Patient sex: M
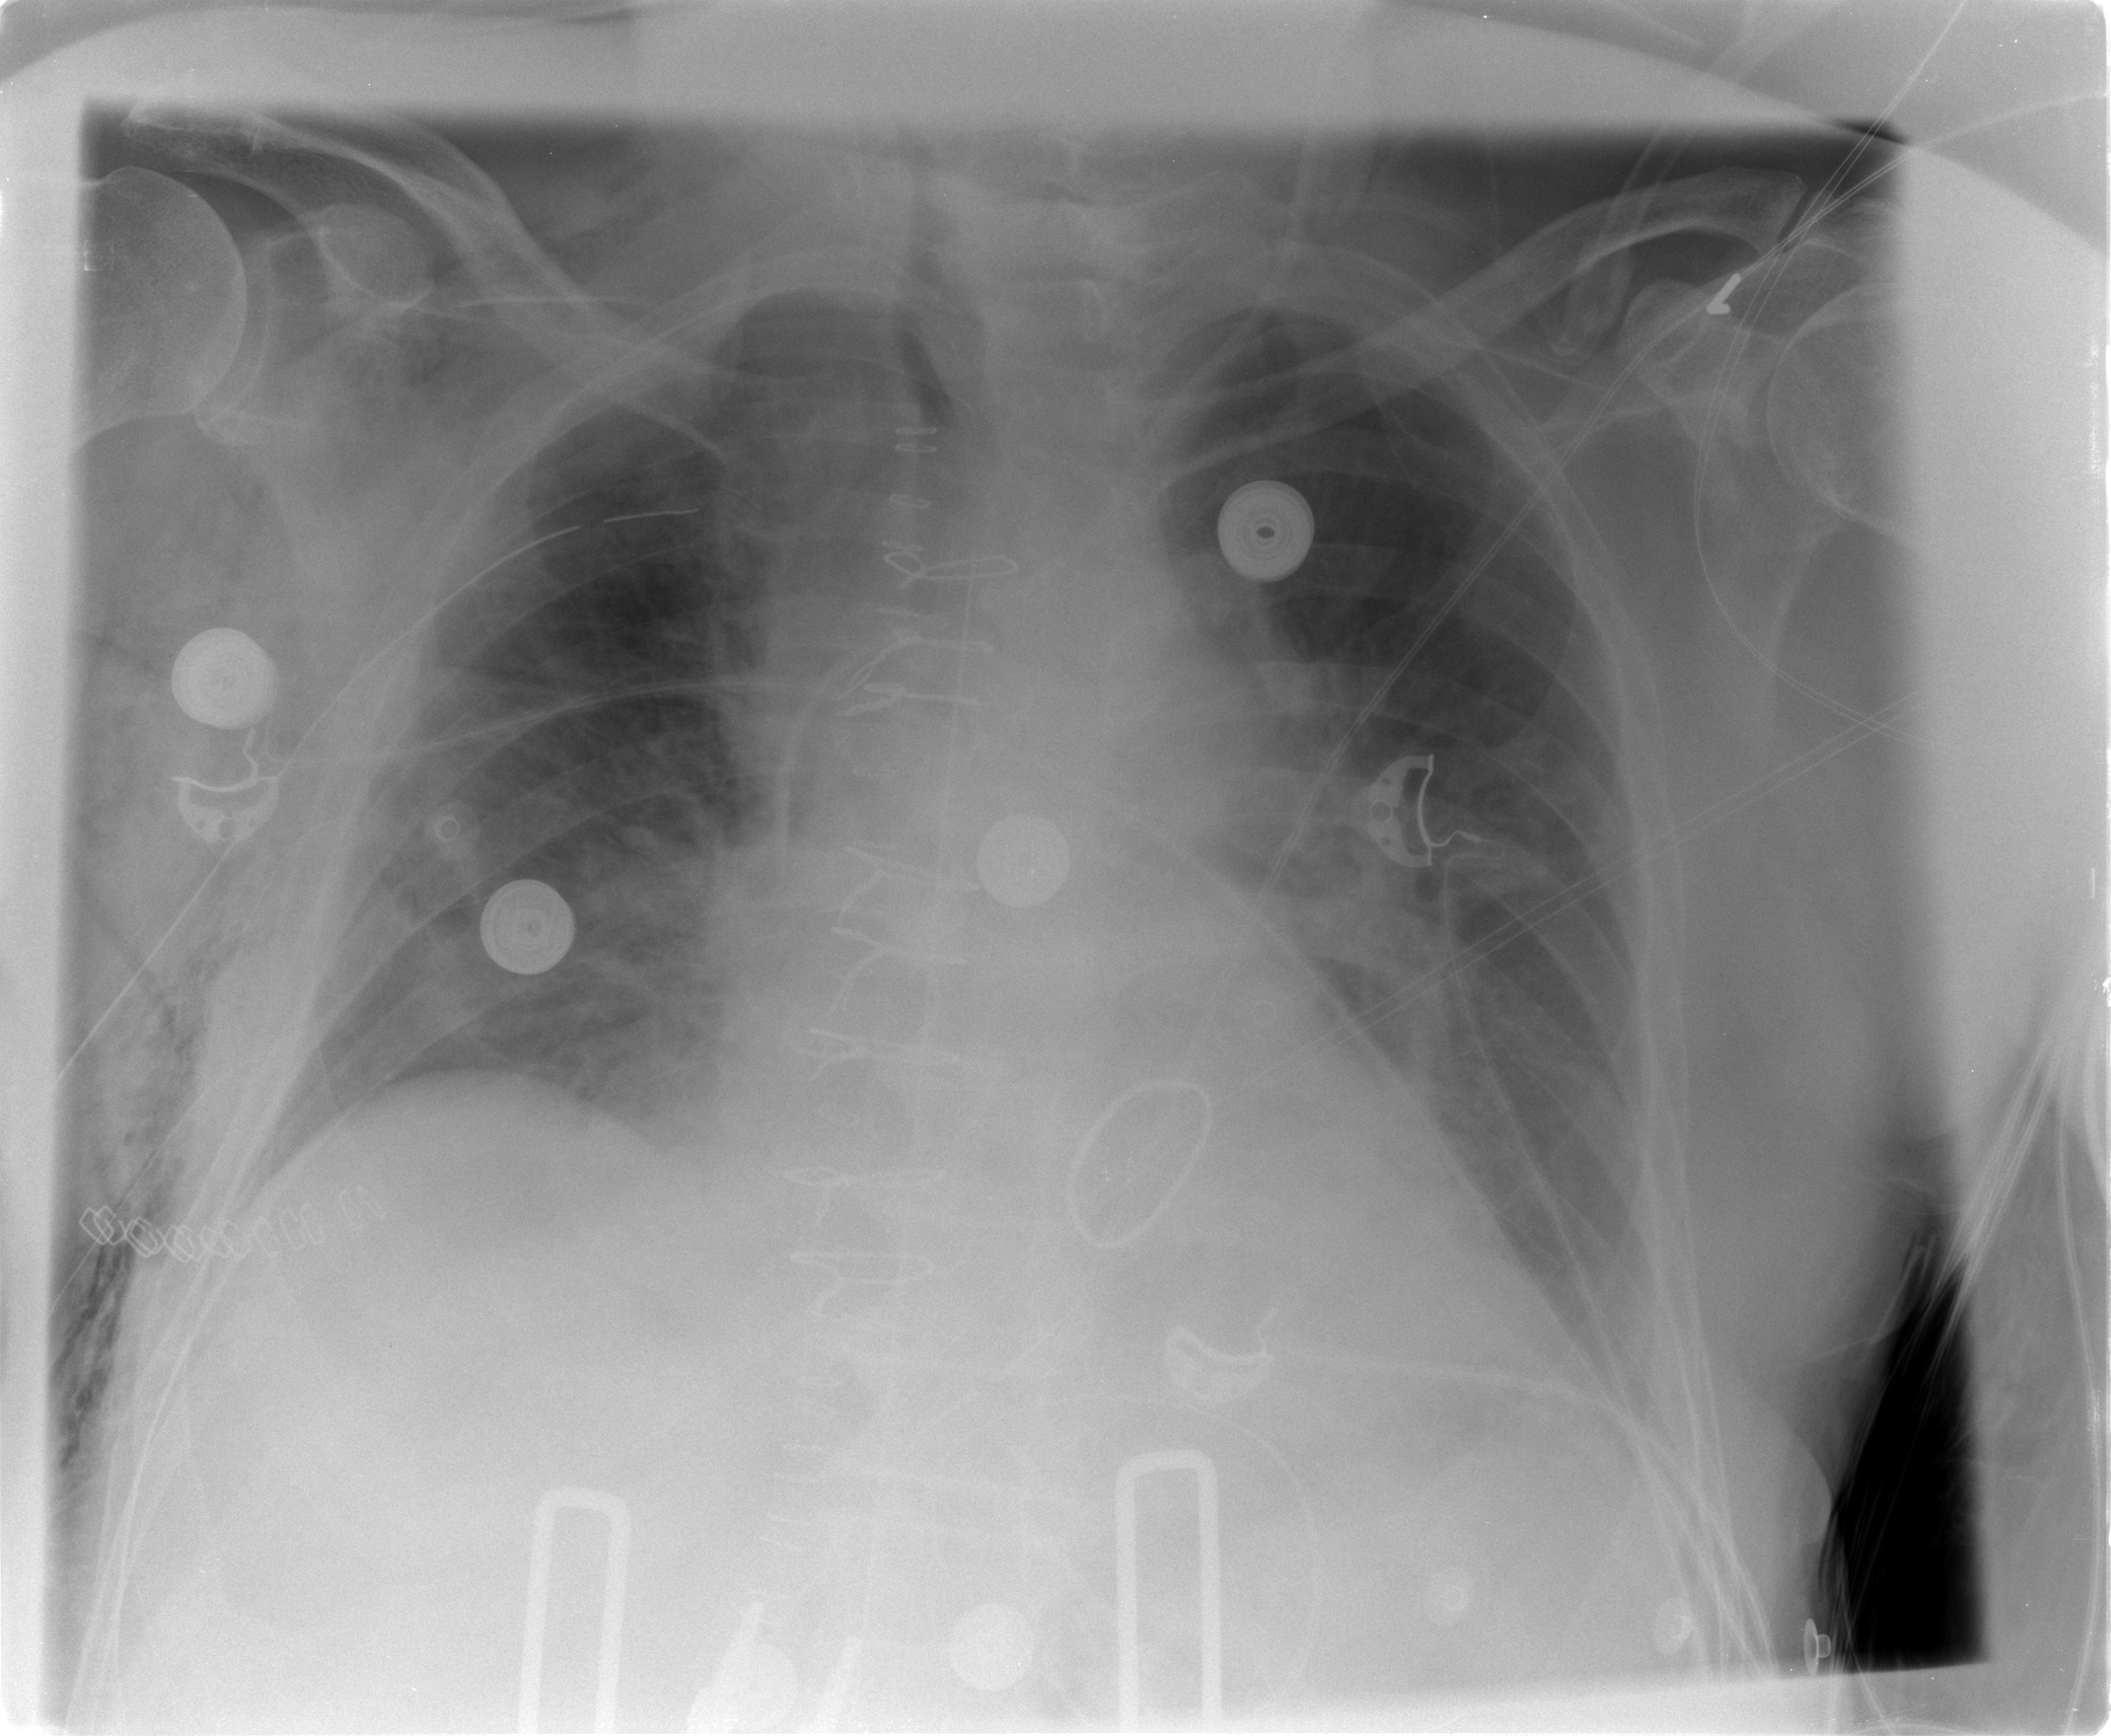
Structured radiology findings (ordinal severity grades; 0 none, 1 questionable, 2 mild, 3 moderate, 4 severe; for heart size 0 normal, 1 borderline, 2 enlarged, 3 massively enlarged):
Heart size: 2
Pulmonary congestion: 2
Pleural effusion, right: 1
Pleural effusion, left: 2
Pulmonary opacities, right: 1
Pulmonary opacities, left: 1
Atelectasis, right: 1
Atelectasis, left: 1